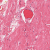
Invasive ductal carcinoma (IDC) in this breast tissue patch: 0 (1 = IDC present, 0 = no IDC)